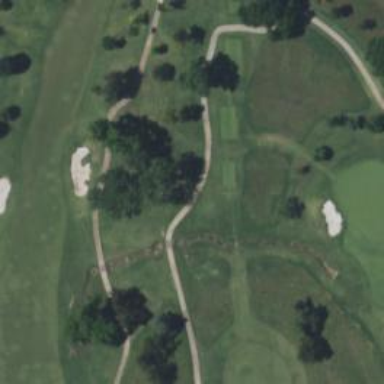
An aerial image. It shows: Golf fairway surrounded by grass.